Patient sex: M
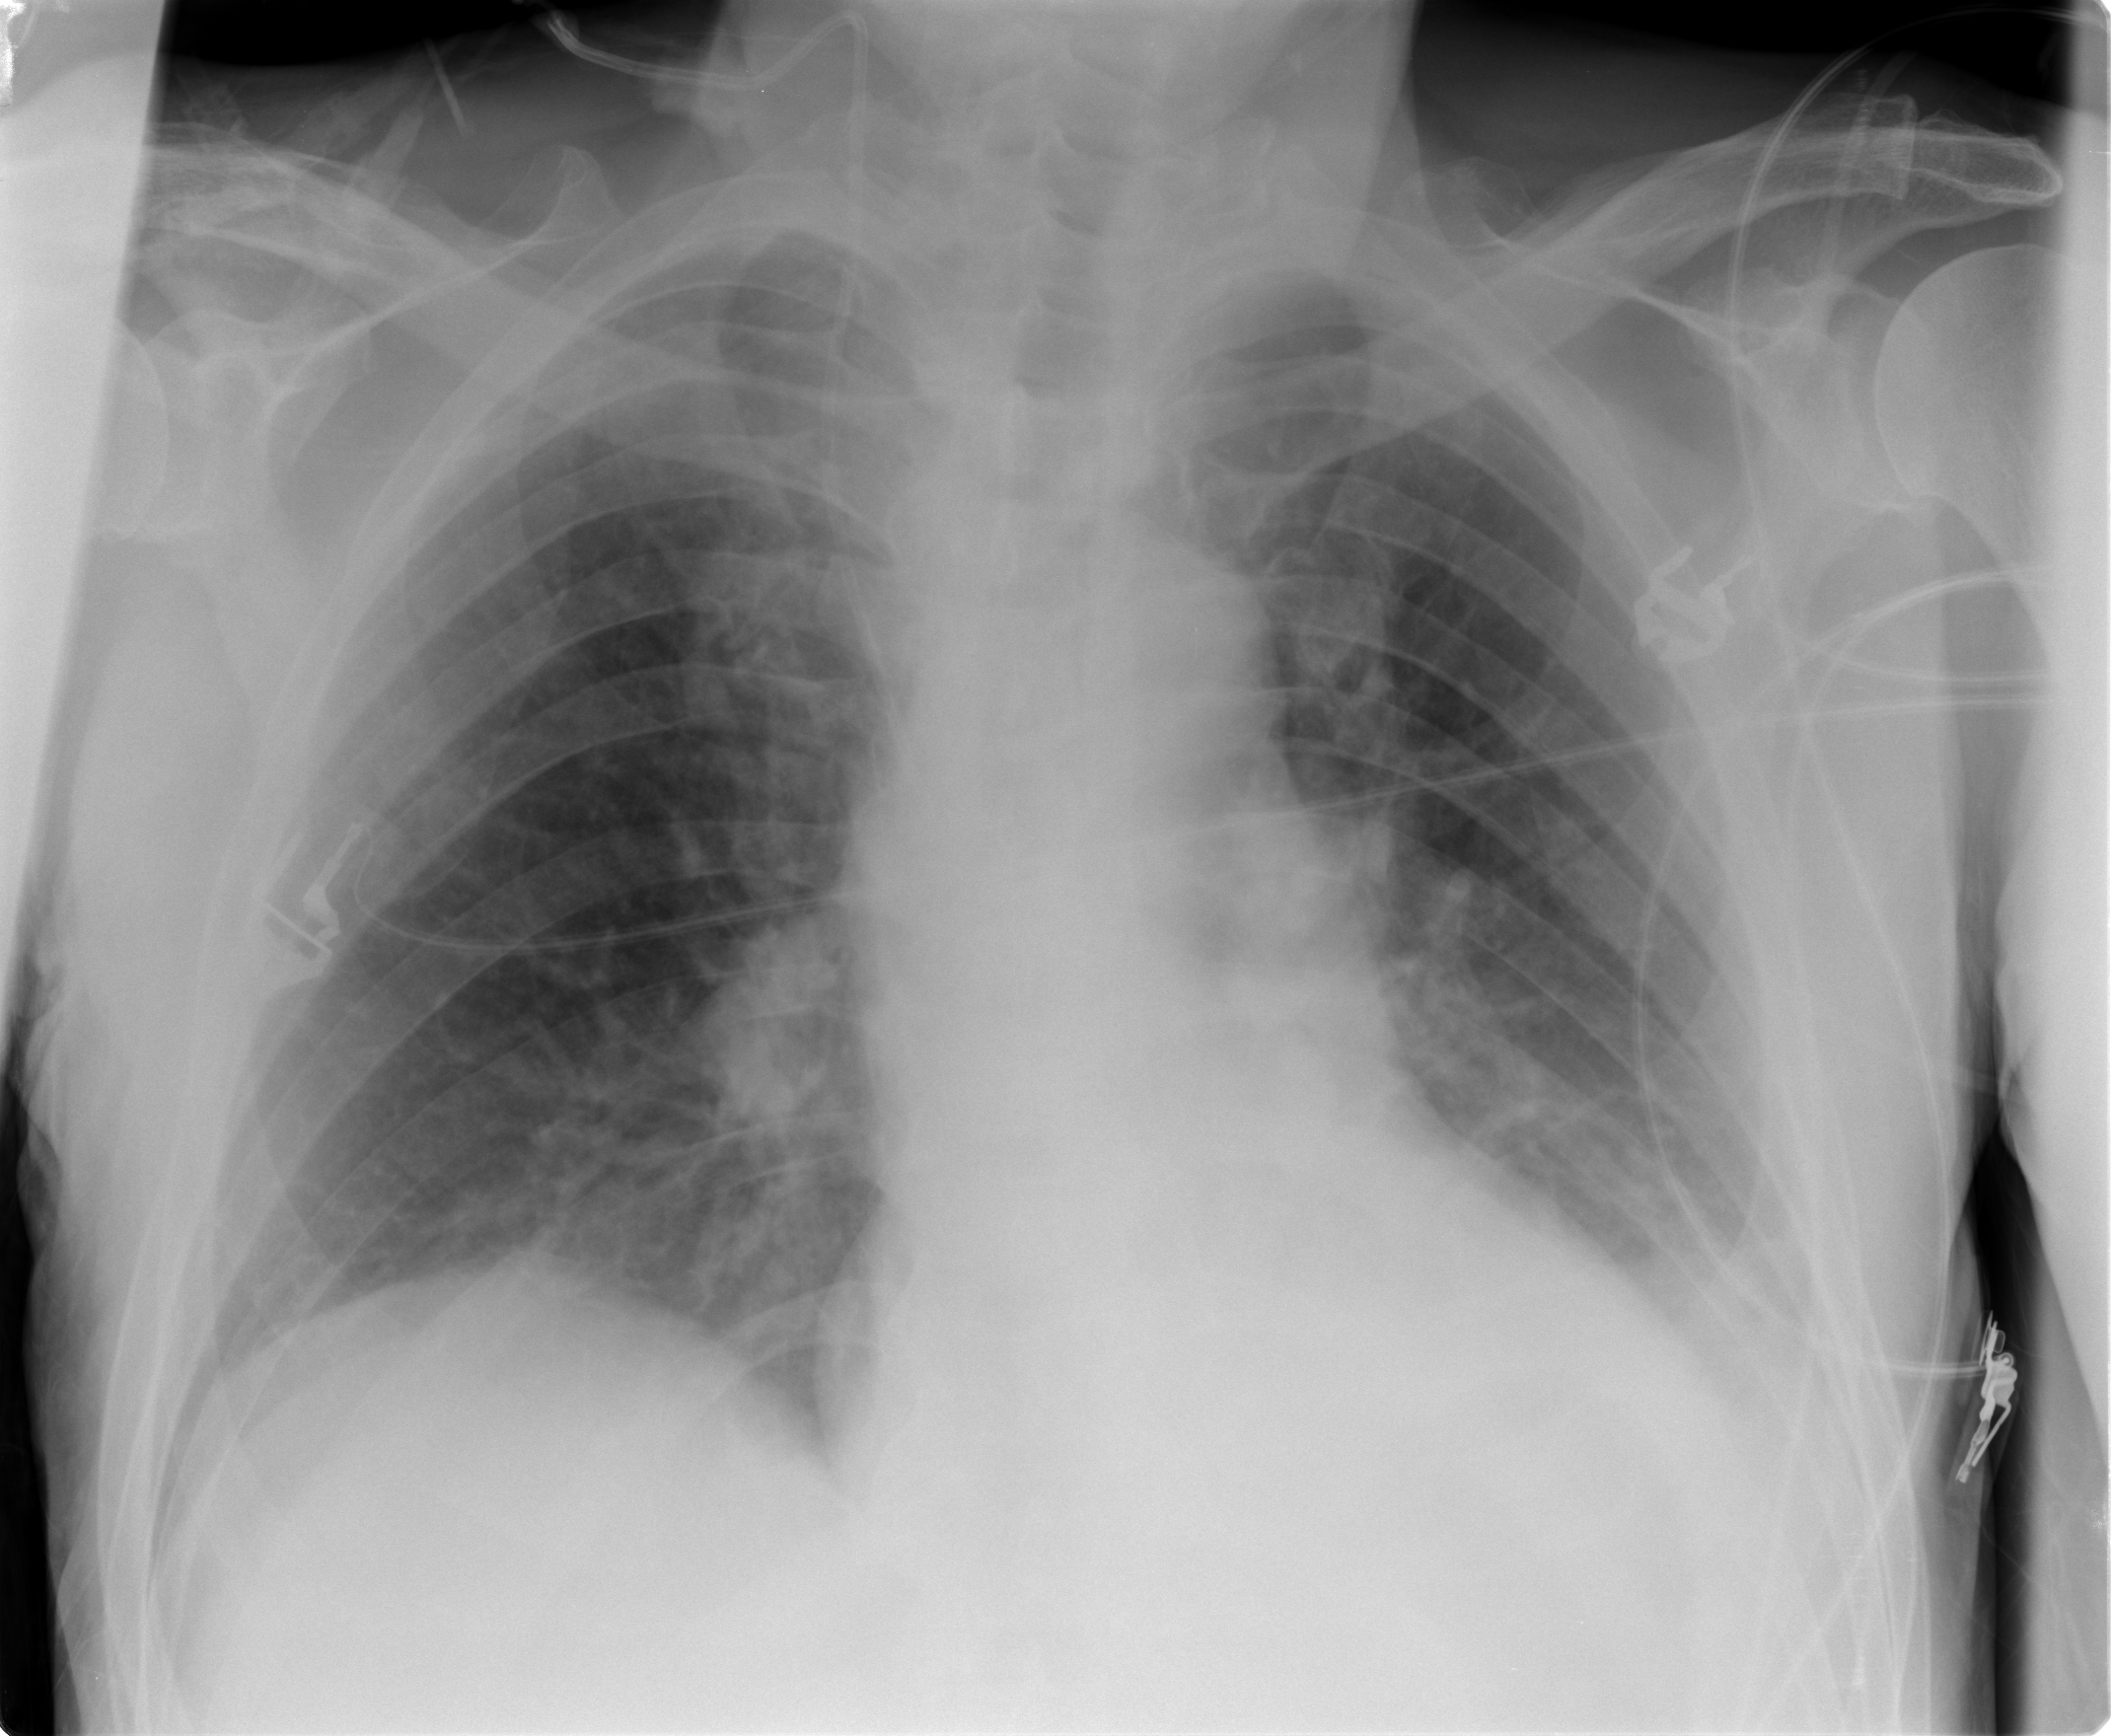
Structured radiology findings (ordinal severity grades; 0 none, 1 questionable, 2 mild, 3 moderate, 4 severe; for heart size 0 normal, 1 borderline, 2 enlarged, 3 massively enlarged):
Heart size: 0
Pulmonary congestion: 0
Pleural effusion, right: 0
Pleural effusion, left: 2
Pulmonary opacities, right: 0
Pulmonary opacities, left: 0
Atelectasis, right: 0
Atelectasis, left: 2